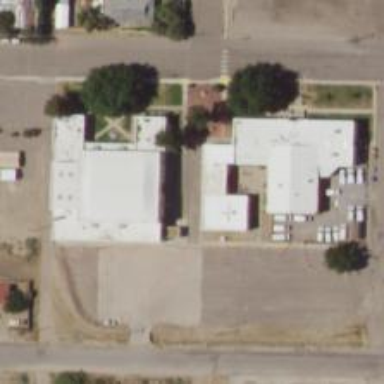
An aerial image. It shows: Public building.